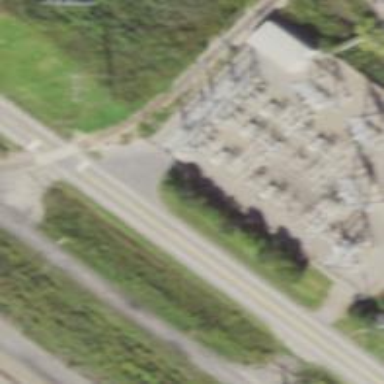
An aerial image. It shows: Switch for power supply.